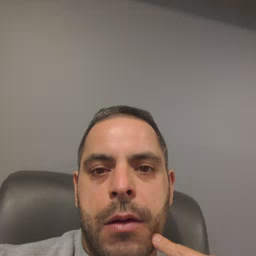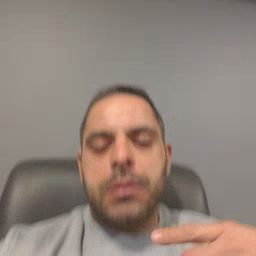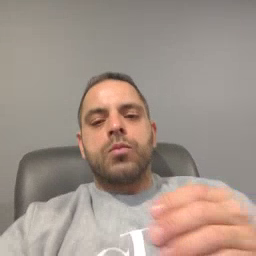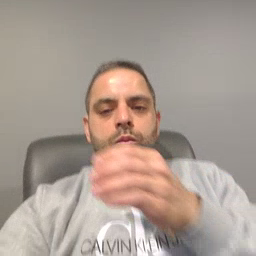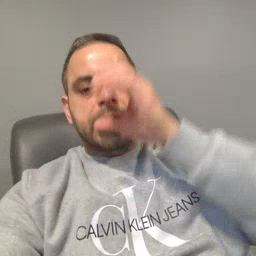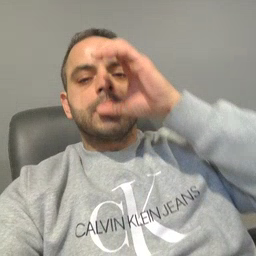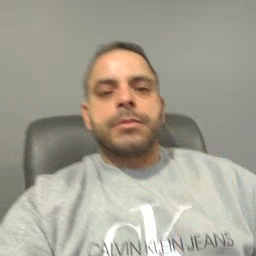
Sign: drink